Aerial crown-view tile of a tropical tree (Barro Colorado Island, Panama), acquired 20250217:
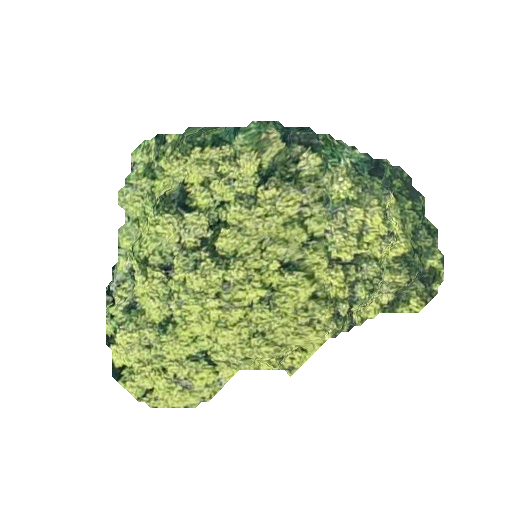
Species: Guatteria lucens
GBIF accepted scientific name: Guatteria lucens
Crown area: 102.112 m²